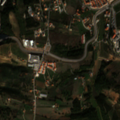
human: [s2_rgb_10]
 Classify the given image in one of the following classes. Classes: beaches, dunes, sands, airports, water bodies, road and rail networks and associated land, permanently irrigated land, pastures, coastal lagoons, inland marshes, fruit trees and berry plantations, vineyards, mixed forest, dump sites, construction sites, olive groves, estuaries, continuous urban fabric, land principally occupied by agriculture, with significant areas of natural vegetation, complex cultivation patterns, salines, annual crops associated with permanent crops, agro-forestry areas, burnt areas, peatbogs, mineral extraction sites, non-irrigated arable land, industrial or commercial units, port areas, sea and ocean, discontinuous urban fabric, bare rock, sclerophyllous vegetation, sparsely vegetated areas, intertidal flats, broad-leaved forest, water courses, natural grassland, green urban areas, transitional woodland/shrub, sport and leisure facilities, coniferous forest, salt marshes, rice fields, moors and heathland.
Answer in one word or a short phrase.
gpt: discontinuous urban fabric, fruit trees and berry plantations, complex cultivation patterns, land principally occupied by agriculture, with significant areas of natural vegetation, mixed forest